Field crop: maize
Growth stage: 2
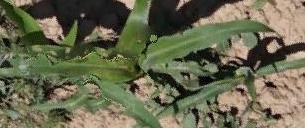
Species: maize